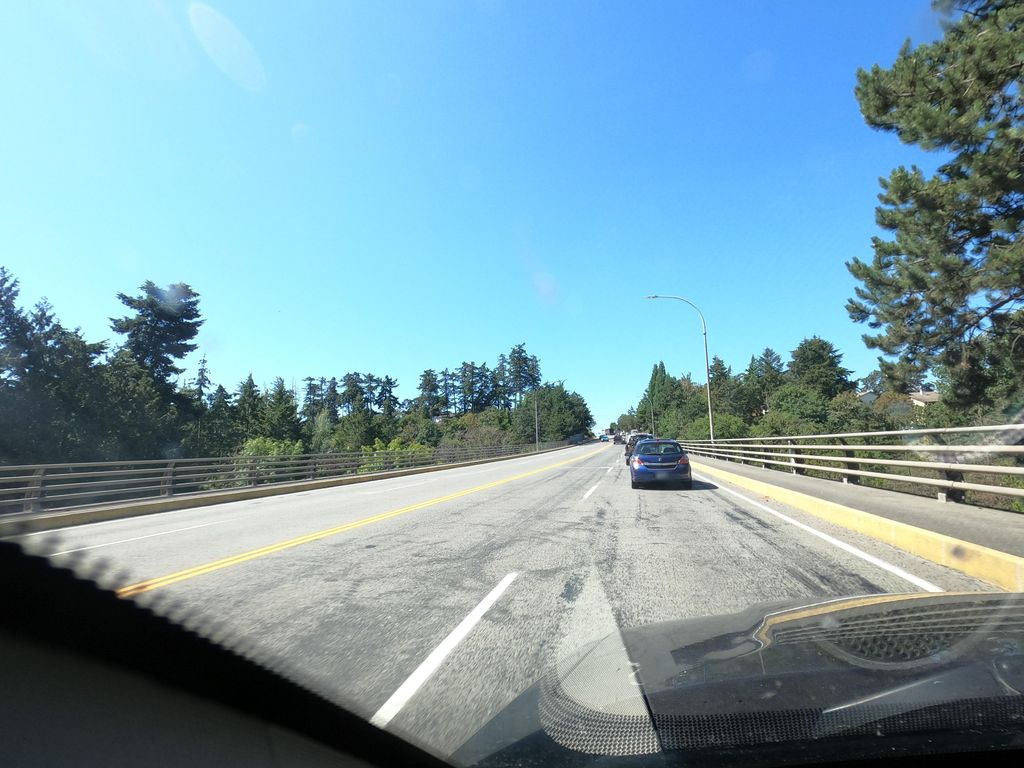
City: victoria